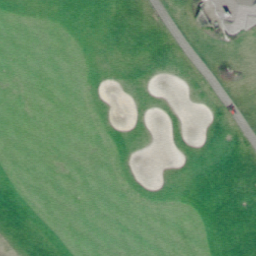
Label: golf course